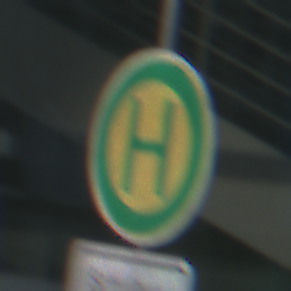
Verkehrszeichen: Haltestelle
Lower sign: ZeitangabenMitBeschraenkungAufWochentage5
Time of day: MorningAfternoon
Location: Outdoor (Urban)
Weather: PartlyCloudy
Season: NotSpecified
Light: Natural